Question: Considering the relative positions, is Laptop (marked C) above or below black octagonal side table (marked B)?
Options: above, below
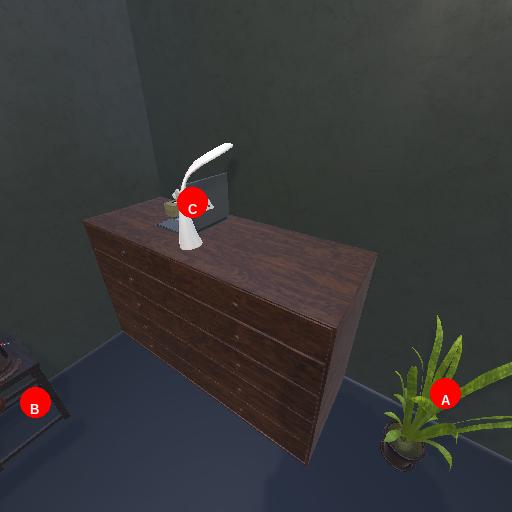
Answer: above